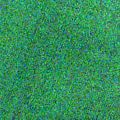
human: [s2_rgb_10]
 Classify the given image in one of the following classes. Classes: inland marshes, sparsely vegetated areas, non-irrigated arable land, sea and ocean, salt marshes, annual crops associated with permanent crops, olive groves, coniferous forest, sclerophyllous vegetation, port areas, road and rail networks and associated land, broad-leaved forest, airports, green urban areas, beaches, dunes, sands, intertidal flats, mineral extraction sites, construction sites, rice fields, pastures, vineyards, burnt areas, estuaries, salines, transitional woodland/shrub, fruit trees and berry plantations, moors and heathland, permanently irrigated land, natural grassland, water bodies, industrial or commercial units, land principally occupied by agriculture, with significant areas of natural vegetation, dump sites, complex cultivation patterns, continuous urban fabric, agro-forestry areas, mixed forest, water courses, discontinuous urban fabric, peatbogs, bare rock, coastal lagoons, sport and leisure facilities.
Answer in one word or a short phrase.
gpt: sea and ocean